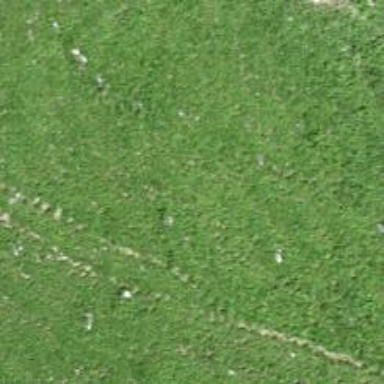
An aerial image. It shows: Path covered in grass.